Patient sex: F
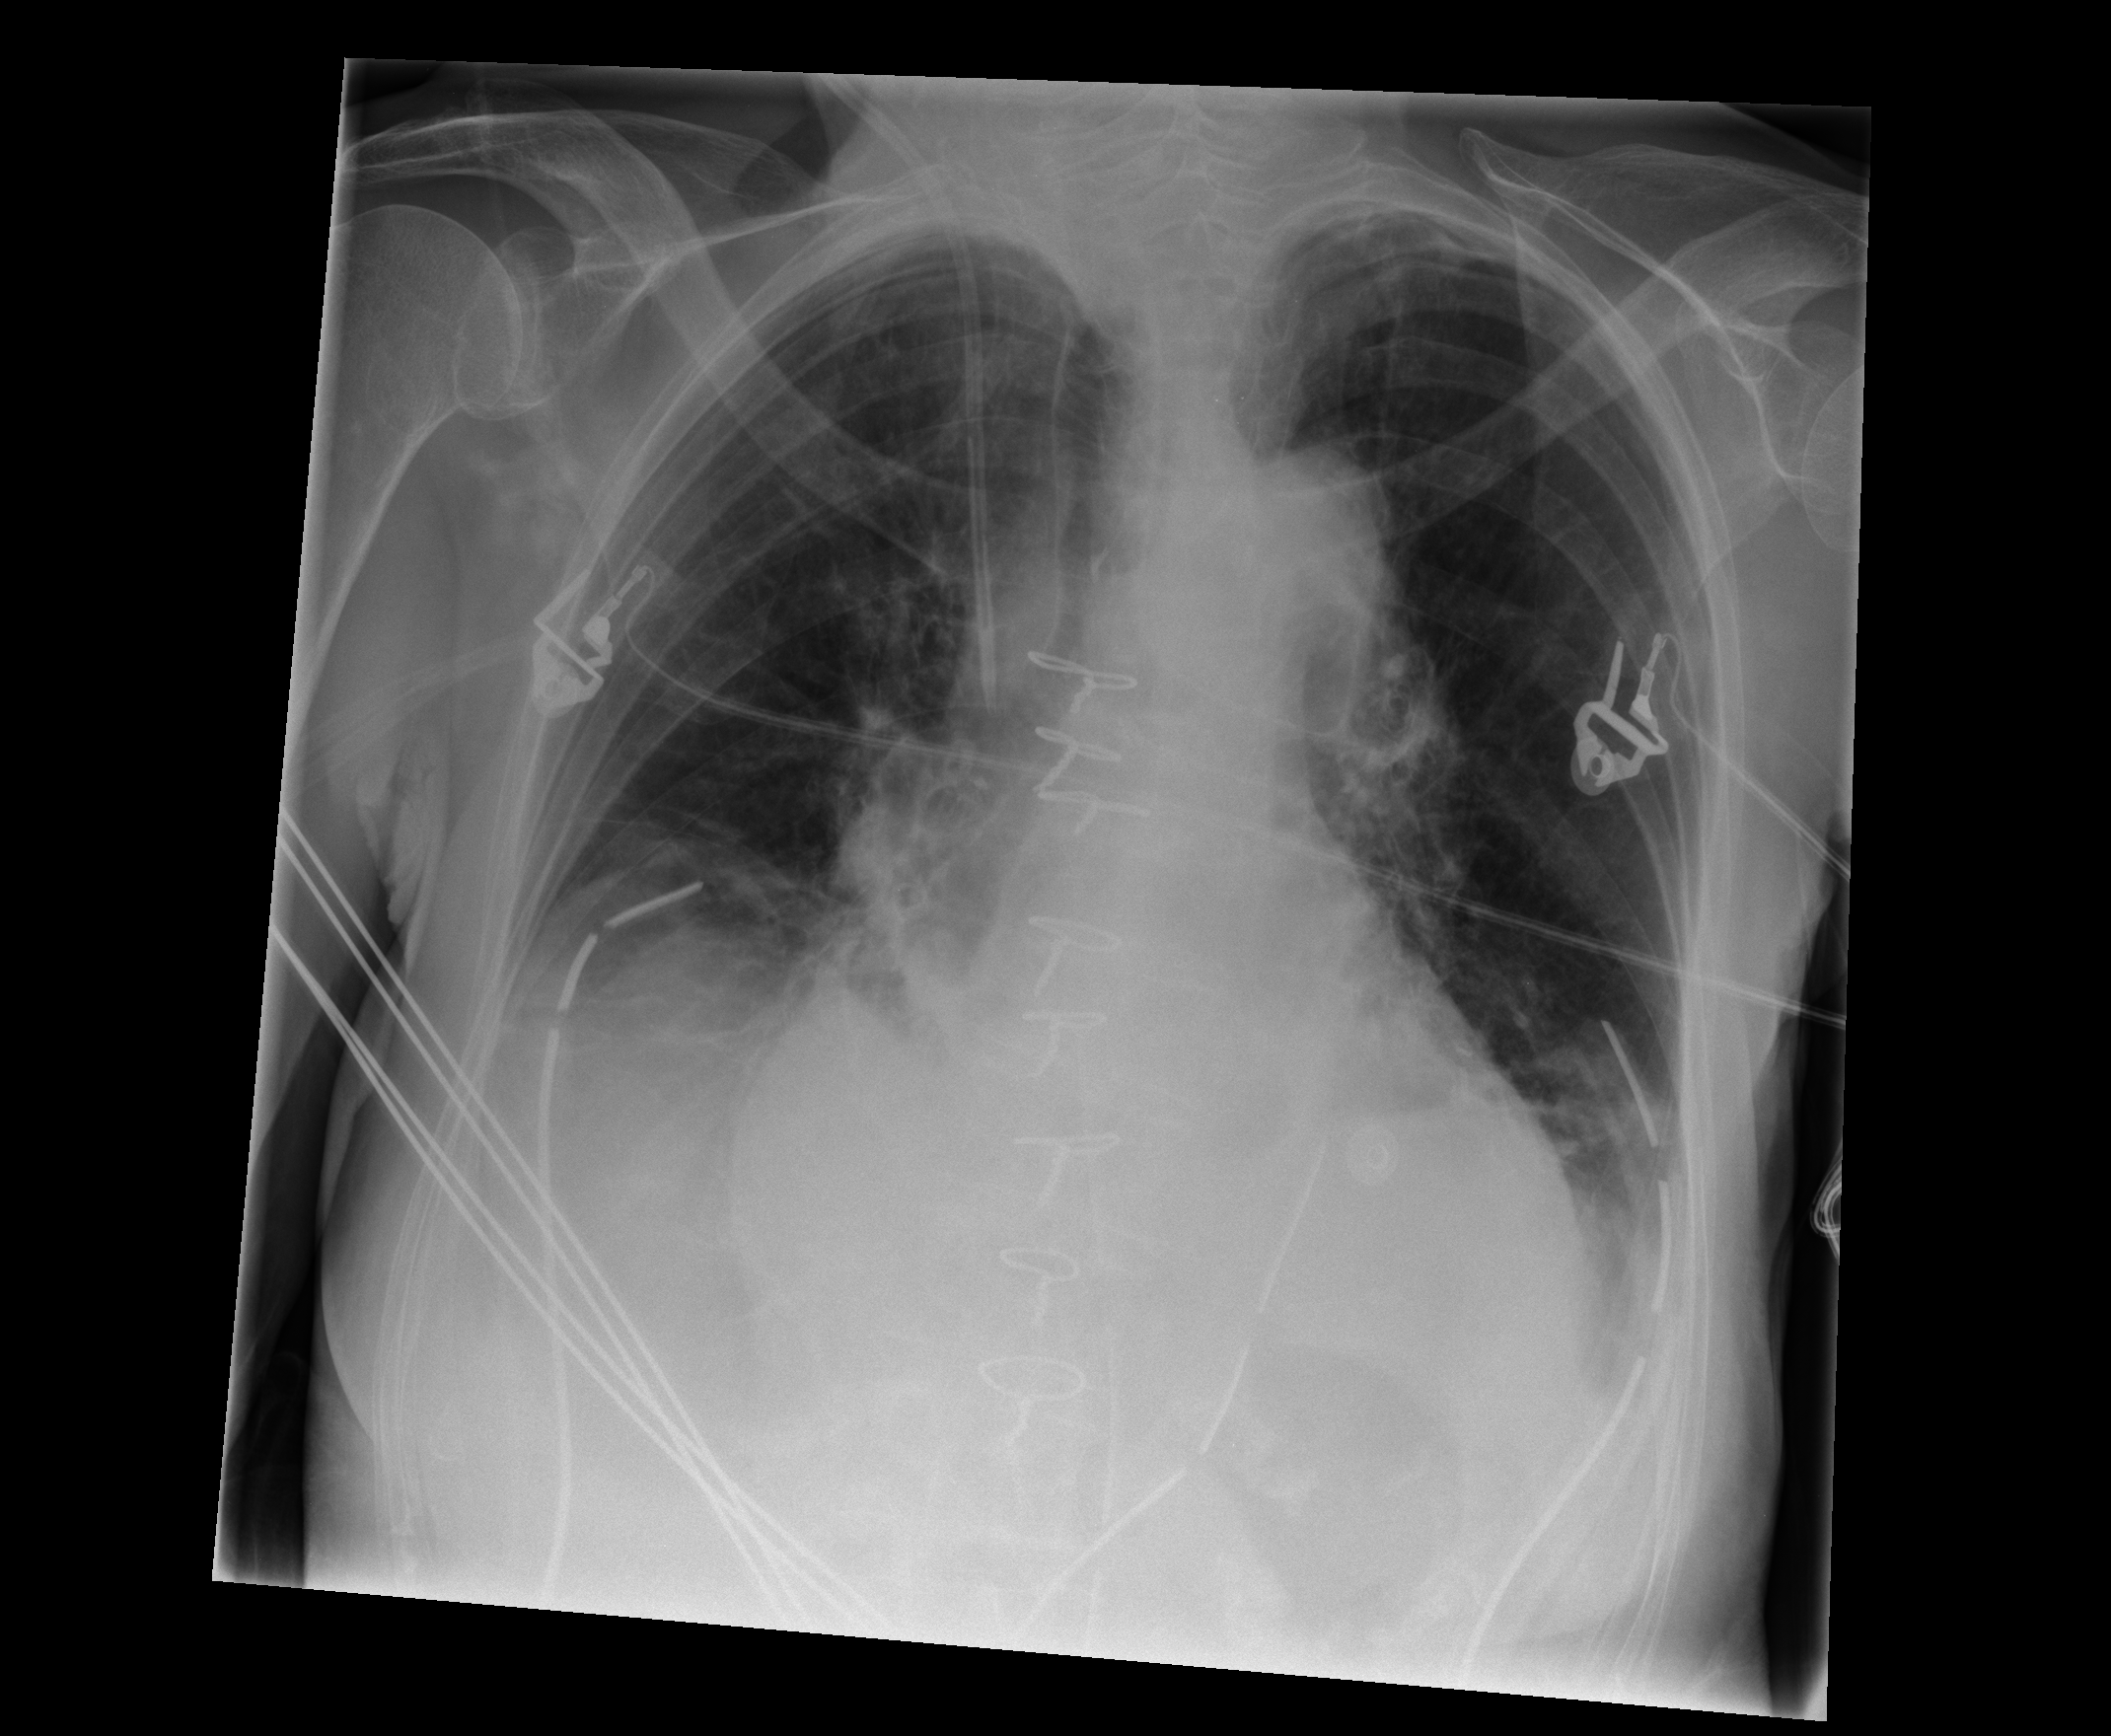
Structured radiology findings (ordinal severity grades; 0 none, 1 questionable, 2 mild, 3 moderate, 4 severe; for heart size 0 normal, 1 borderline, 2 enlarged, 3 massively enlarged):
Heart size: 2
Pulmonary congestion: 0
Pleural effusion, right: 2
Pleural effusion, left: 2
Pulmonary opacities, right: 0
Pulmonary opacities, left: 0
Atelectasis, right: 2
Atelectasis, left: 2